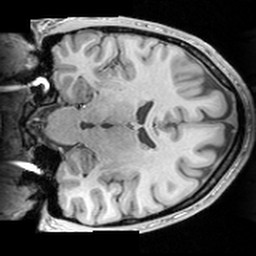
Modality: T1w
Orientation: coronal
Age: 21
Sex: male
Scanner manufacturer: siemens
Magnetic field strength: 3 T
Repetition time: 1.63 s
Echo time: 0.00311 s